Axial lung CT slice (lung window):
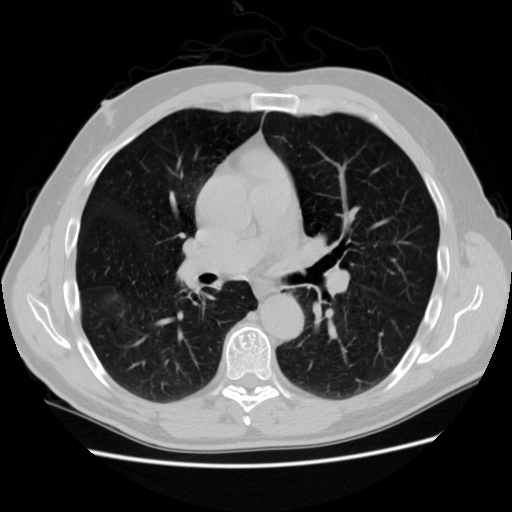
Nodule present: no